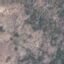
Label: HerbaceousVegetation